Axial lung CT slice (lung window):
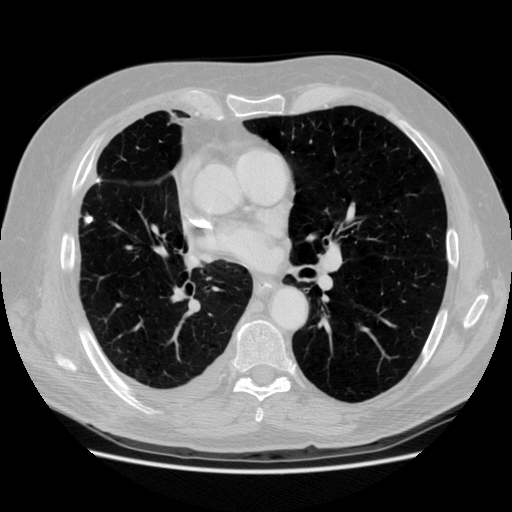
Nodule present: yes
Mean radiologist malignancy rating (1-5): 1